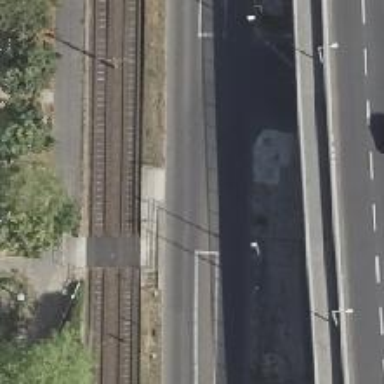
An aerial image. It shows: Uncontrolled tram crossing.